Question: What is the value of this measurement?
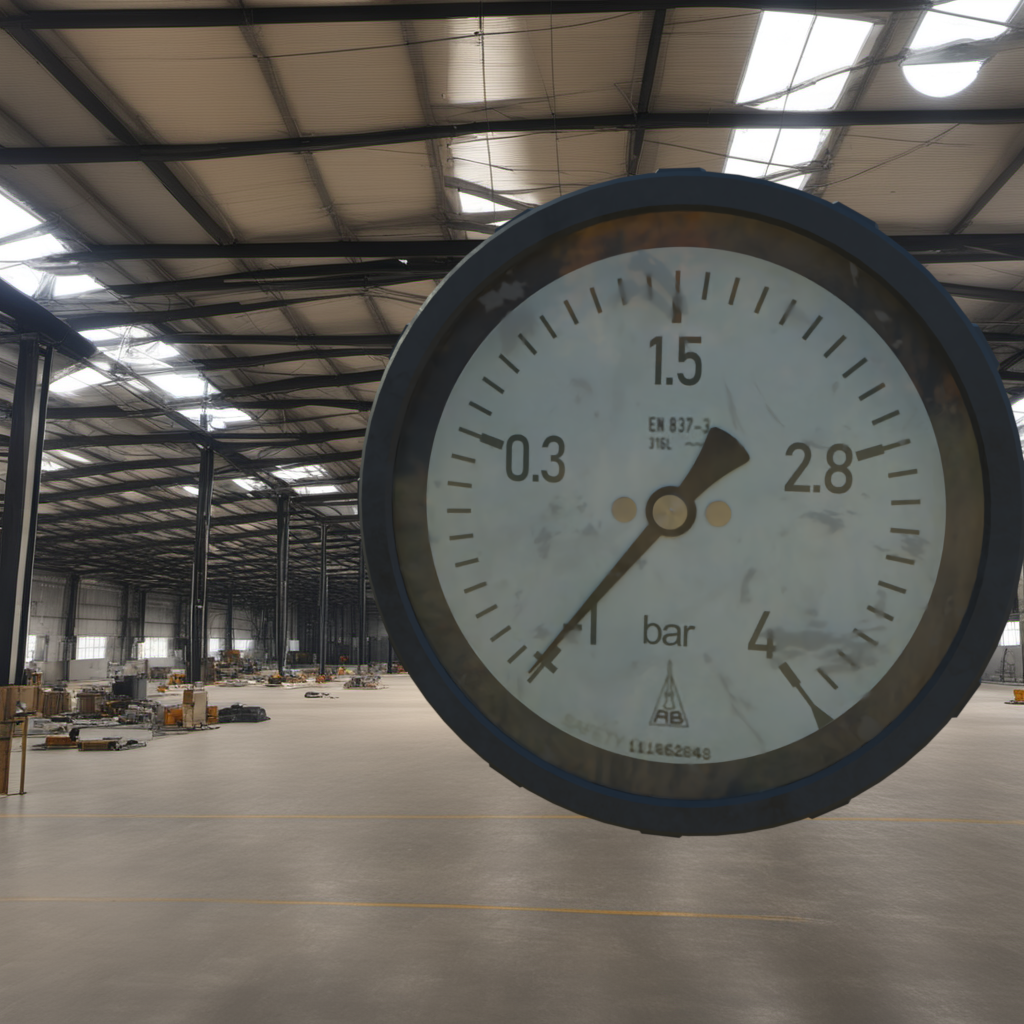
Answer: The result is -1.04
Question: What is the reading range of this measurement?
Answer: The range is from -1 to 4
Question: What is the minimum and maximum value range of the measurement in the image?
Answer: The minimum value is -1 and the maximum value is 4